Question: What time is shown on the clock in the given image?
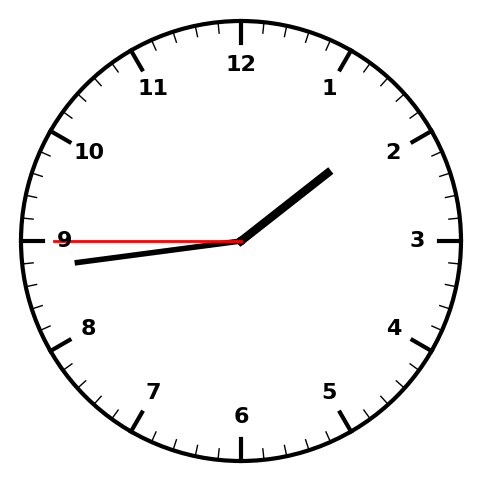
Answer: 01:43:45